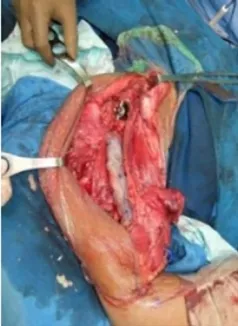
Bone Cement Application.
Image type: medical_photograph (other_medical_photograph)